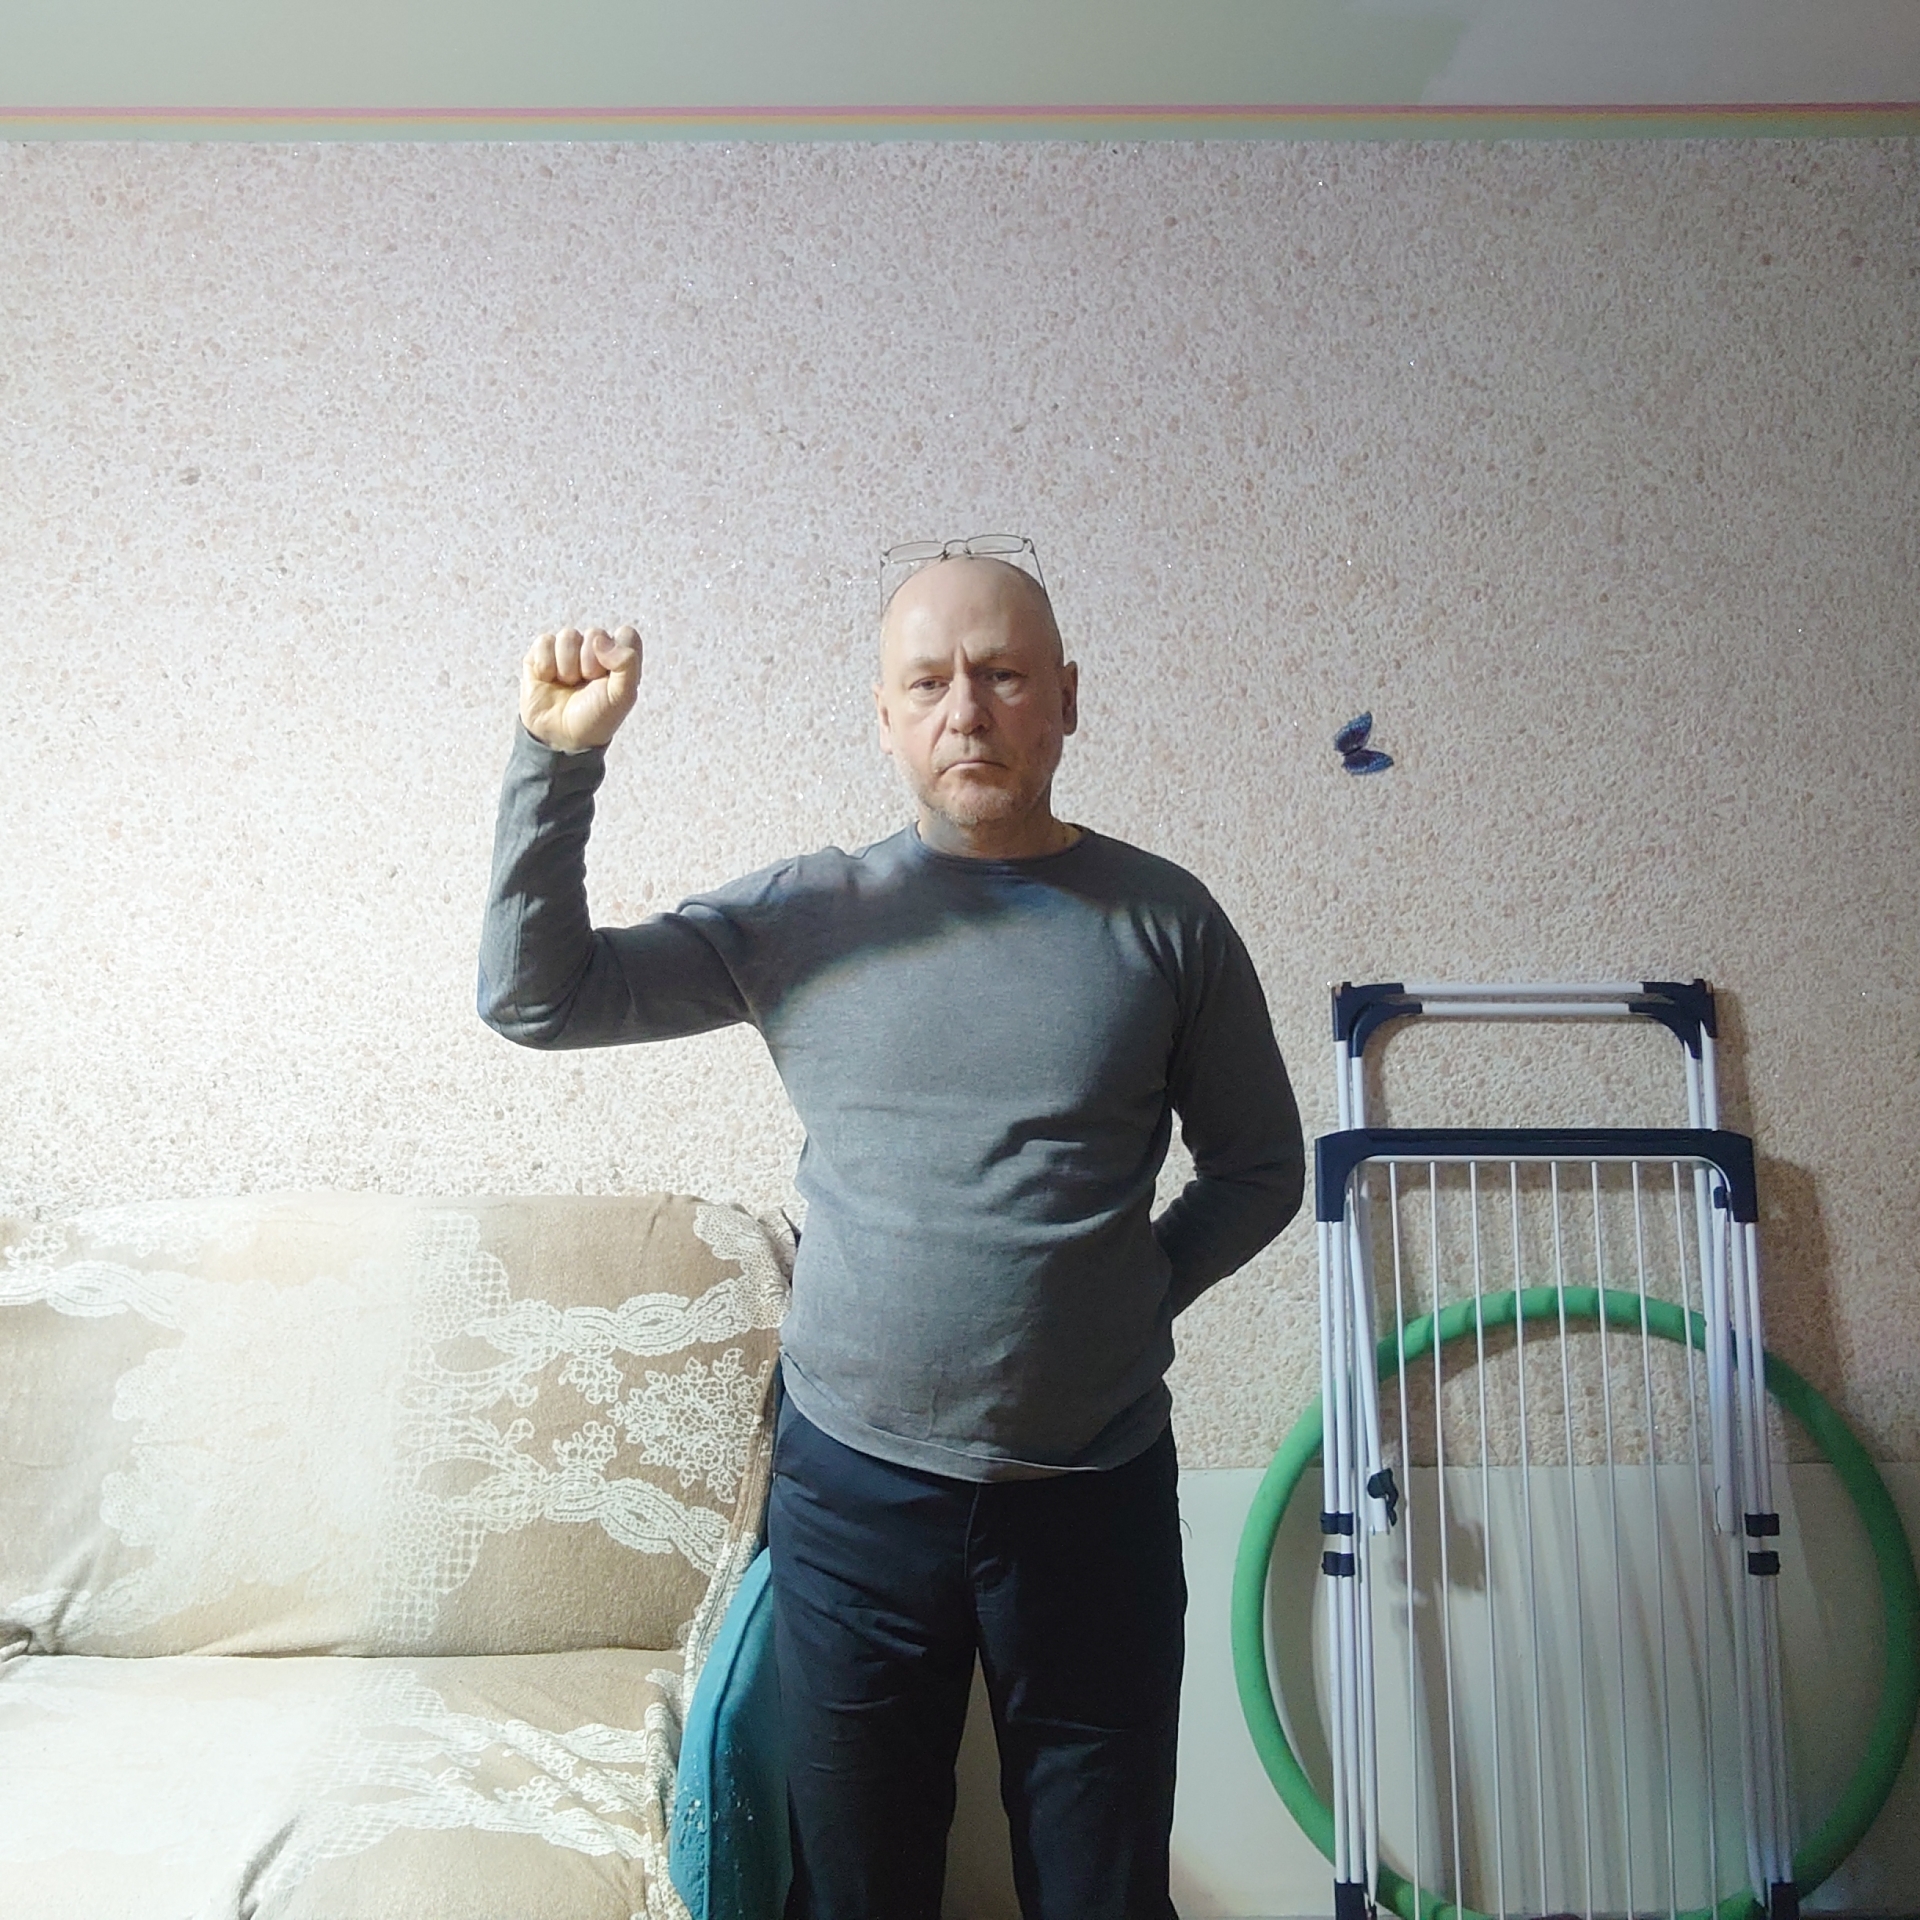
Label: clear